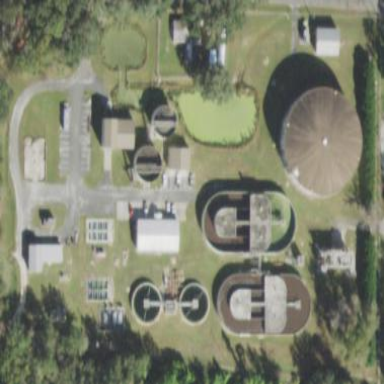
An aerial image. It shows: View of wastewater plant.